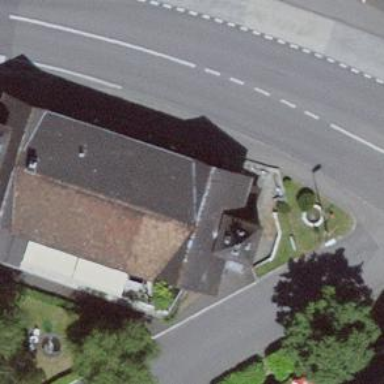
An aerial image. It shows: Pharmacy.